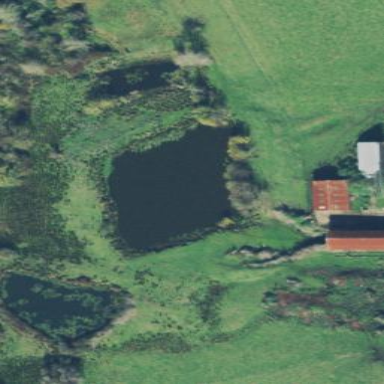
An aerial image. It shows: Pond with natural water.